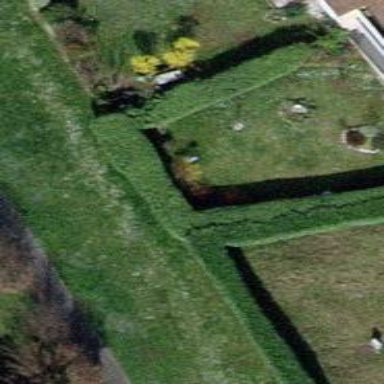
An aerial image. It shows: Hedge barrier made of evergreen leaves.